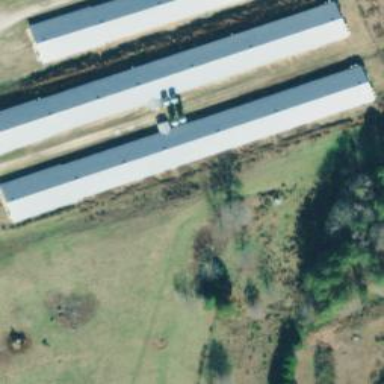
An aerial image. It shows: Poultry house.